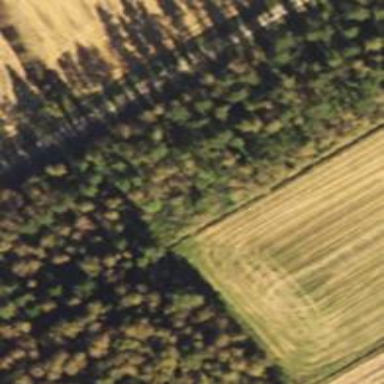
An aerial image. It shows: Forest area dominated by needle-leaved trees.